Field crop: tomato
Growth stage: 1
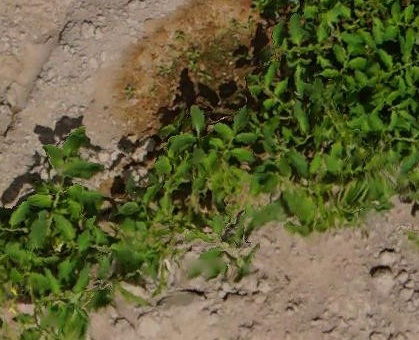
Species: tomato